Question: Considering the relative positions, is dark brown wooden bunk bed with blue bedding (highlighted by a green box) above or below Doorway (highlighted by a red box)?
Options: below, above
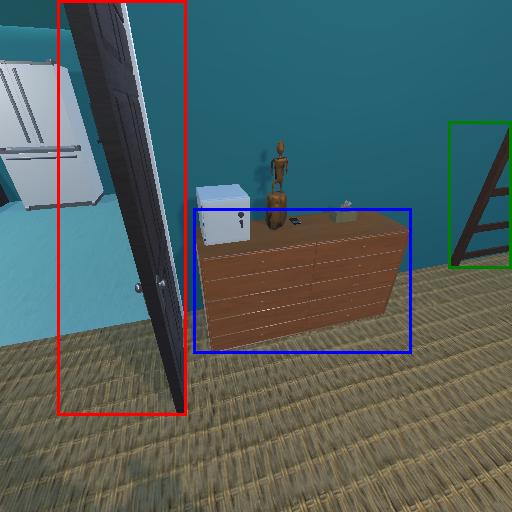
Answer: below